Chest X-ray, AP view. Patient: 46 years old, sex M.
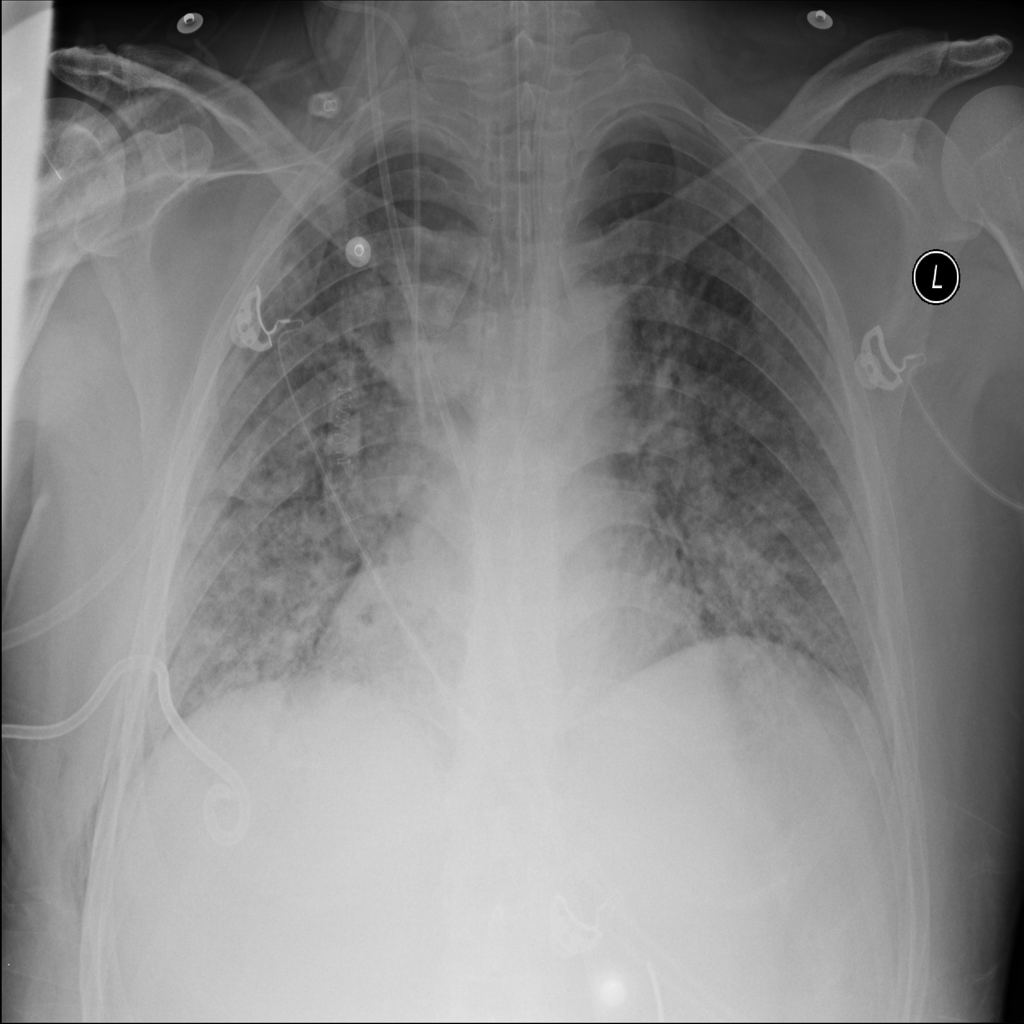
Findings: No Finding